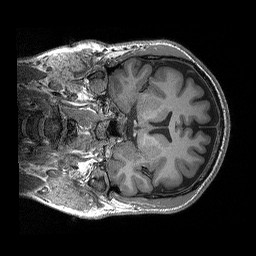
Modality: T1w
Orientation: coronal
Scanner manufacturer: siemens
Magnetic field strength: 3 T
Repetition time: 2.3 s
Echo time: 0.00298 s